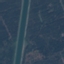
Land use / land cover: River